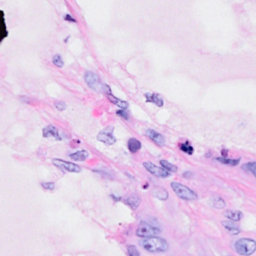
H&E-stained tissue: Breast